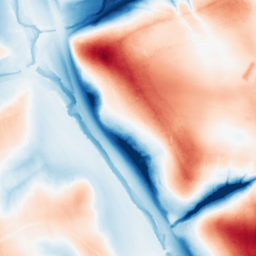
Category: trend_removal
Decomposition family: local_polynomial
Decomposition parameters: window_size: 101
degree: 3
Upsampling method: sinc_blackman
Upsampling parameters: scale: 4
kernel_size: 16
Upsampling scale: 4